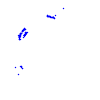
Particle: kaon